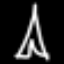
Label: The Eiffel Tower